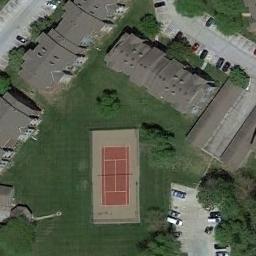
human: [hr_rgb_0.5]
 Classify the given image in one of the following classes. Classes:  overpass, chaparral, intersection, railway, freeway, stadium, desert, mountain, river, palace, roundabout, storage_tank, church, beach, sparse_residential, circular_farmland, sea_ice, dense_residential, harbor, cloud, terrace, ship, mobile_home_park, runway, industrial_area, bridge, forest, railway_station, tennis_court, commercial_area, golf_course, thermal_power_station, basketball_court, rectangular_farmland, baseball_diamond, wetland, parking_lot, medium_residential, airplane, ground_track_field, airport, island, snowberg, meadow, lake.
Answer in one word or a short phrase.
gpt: tennis_court